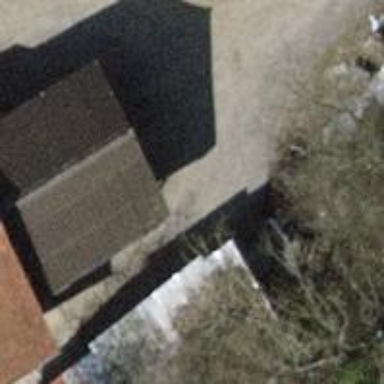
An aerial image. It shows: View of roof of building.